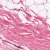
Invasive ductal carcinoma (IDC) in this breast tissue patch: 0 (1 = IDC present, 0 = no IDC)